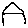
Label: house